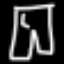
Label: pants